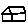
Label: house